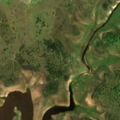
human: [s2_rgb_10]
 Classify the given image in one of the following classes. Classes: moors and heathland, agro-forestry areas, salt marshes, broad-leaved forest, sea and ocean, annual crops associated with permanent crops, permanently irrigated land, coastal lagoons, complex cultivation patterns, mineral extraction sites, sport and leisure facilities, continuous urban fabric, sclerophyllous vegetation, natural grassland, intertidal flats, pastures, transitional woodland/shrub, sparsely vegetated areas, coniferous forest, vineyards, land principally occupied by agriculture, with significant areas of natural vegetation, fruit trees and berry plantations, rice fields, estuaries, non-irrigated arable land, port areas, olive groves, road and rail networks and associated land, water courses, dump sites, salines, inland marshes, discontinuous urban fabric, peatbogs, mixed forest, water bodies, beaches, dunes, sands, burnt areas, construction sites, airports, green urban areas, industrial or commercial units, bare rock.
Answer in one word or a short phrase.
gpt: non-irrigated arable land, agro-forestry areas, water bodies